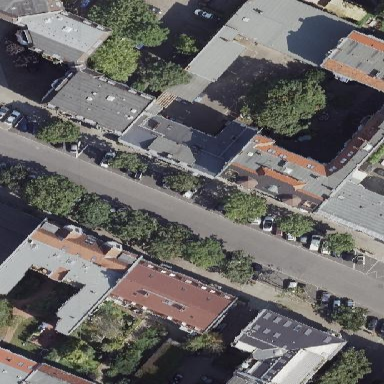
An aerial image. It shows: Diagonal street-side parking area.